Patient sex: F
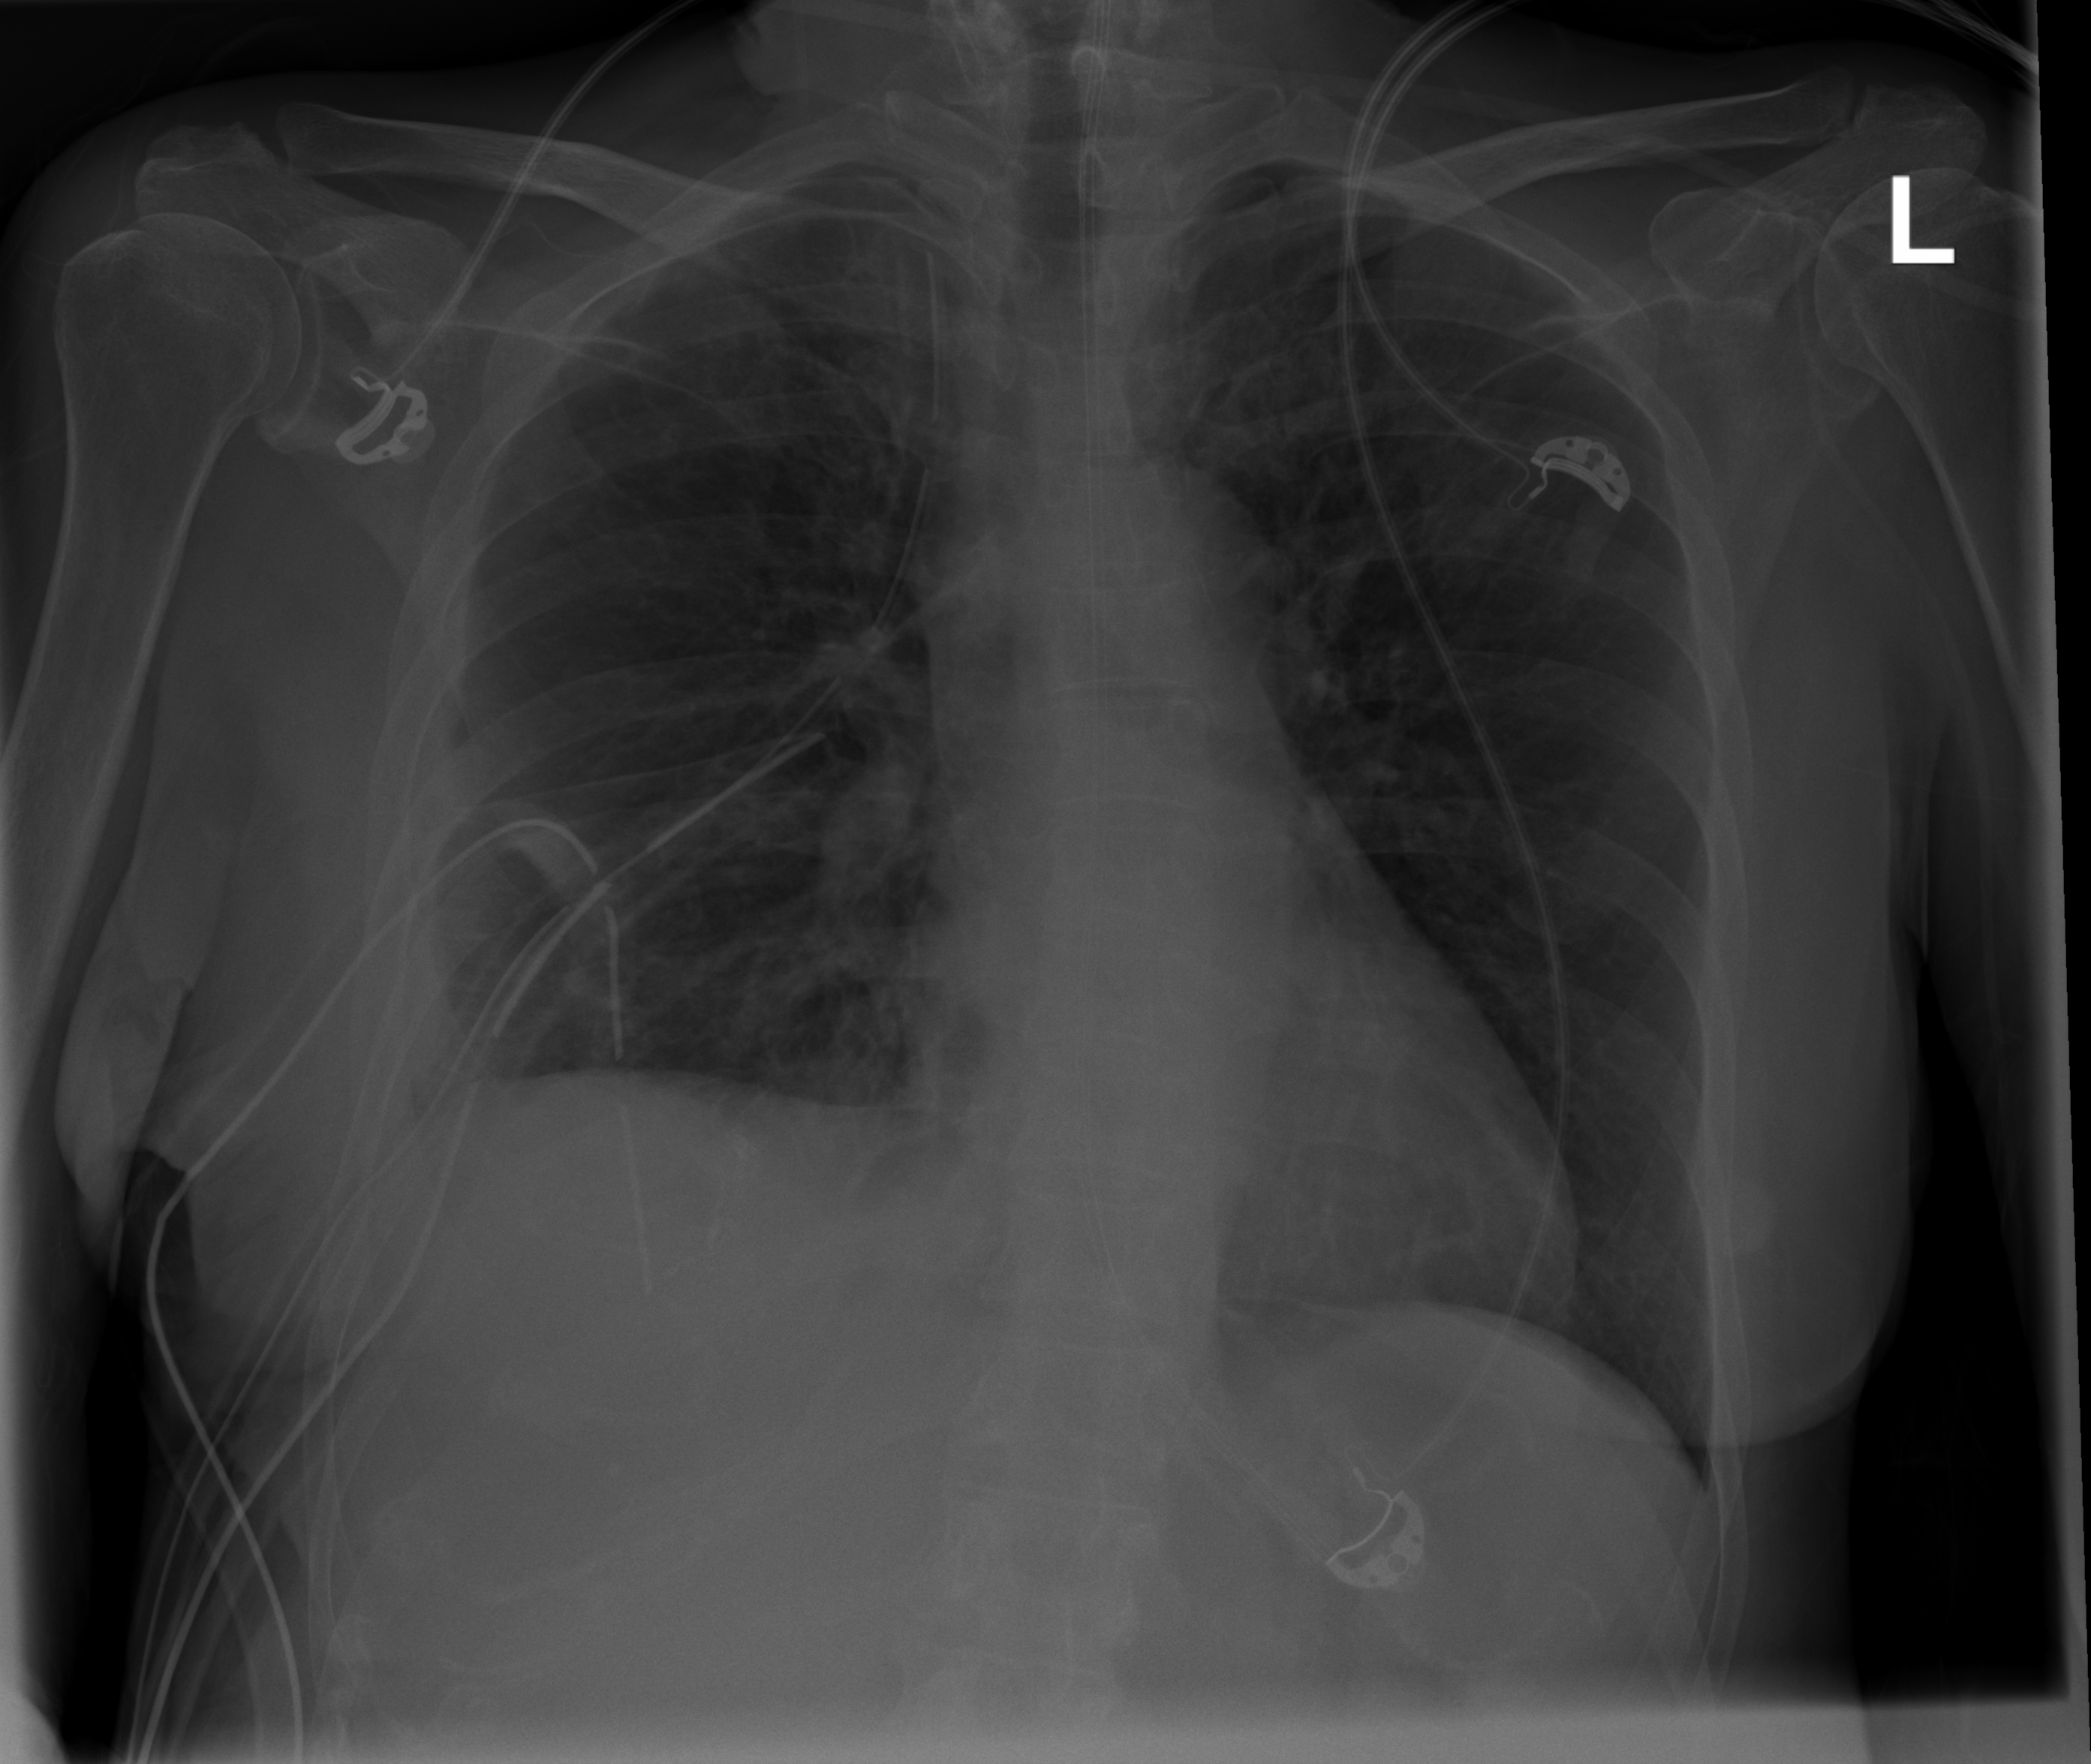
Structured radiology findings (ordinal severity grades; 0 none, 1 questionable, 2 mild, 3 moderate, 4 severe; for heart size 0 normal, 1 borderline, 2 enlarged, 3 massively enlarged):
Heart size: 0
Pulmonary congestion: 0
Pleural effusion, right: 2
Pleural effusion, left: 0
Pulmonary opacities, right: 2
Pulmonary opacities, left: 0
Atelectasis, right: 2
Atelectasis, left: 0